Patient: sex F, age 65
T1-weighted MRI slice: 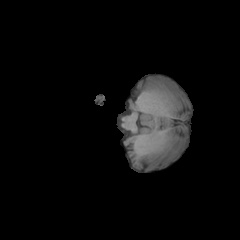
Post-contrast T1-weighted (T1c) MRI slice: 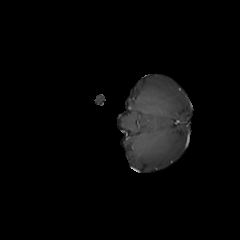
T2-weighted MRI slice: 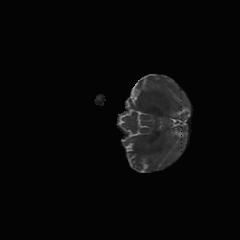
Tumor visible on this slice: no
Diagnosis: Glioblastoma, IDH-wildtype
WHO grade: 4